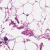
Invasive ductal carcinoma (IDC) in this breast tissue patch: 0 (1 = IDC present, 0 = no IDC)